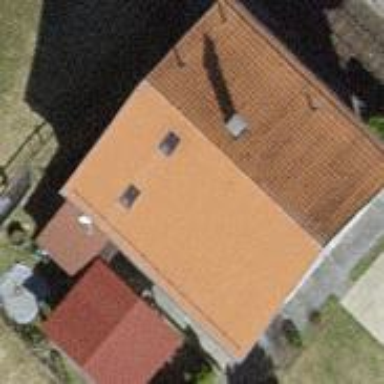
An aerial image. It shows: Simple and straightforward house.